Interaction volume radius: 5 \u00c5
Interaction volume height: 40 \u00c5
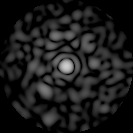
Disorder parameter: 0.8408